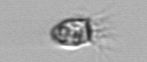
Label: Balanion